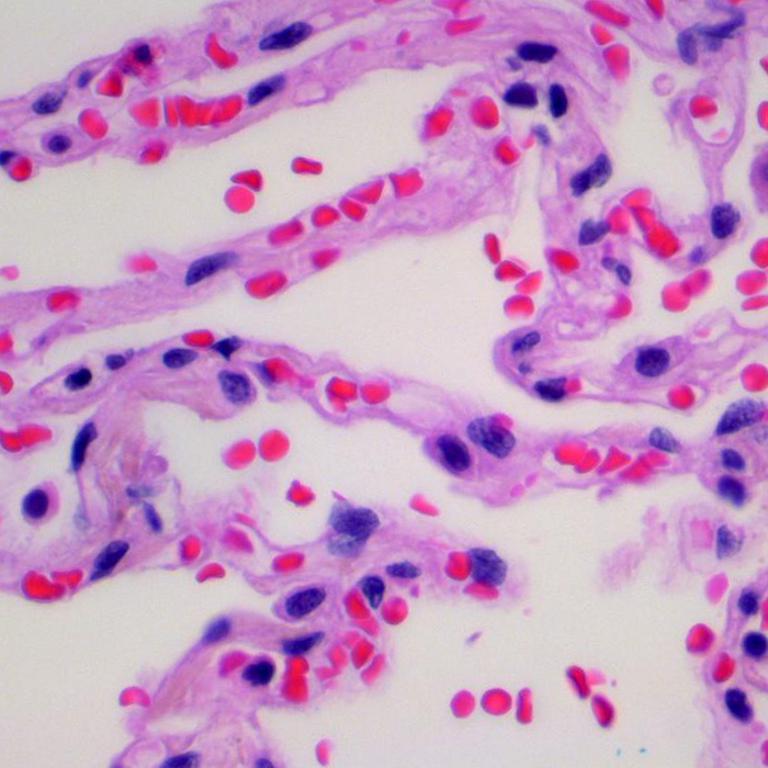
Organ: lung
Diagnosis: benign